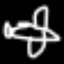
Label: airplane